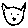
Label: cat